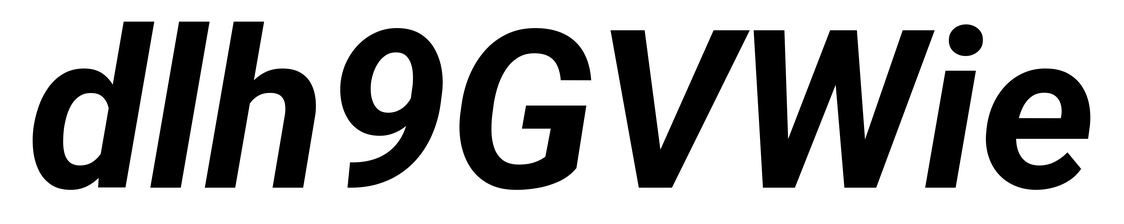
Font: Roboto-Italic_Bold_Italic